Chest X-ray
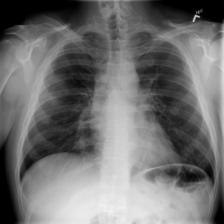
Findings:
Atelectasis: negative
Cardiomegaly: negative
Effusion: negative
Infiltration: negative
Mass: negative
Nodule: positive
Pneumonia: negative
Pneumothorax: negative
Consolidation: positive
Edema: negative
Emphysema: negative
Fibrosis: negative
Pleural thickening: negative
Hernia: negative